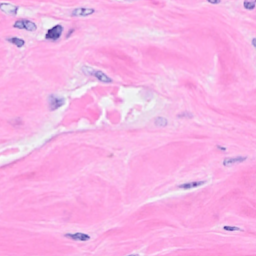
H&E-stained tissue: Breast